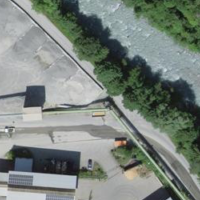
EUNIS habitat code: 56
Species observed at this site:
Echium vulgare